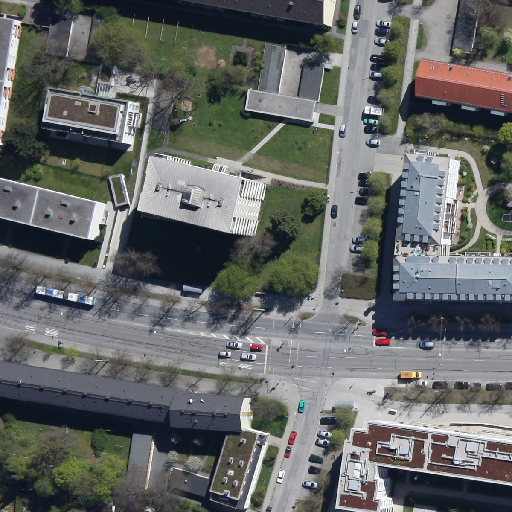
Referring expression: bus